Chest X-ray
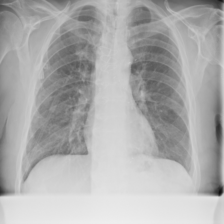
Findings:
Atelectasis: negative
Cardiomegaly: negative
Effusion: negative
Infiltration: positive
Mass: negative
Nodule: negative
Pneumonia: negative
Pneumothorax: negative
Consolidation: negative
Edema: negative
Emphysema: negative
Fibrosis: negative
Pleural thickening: negative
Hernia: negative